Field crop: maize
Growth stage: 2
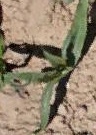
Species: maize